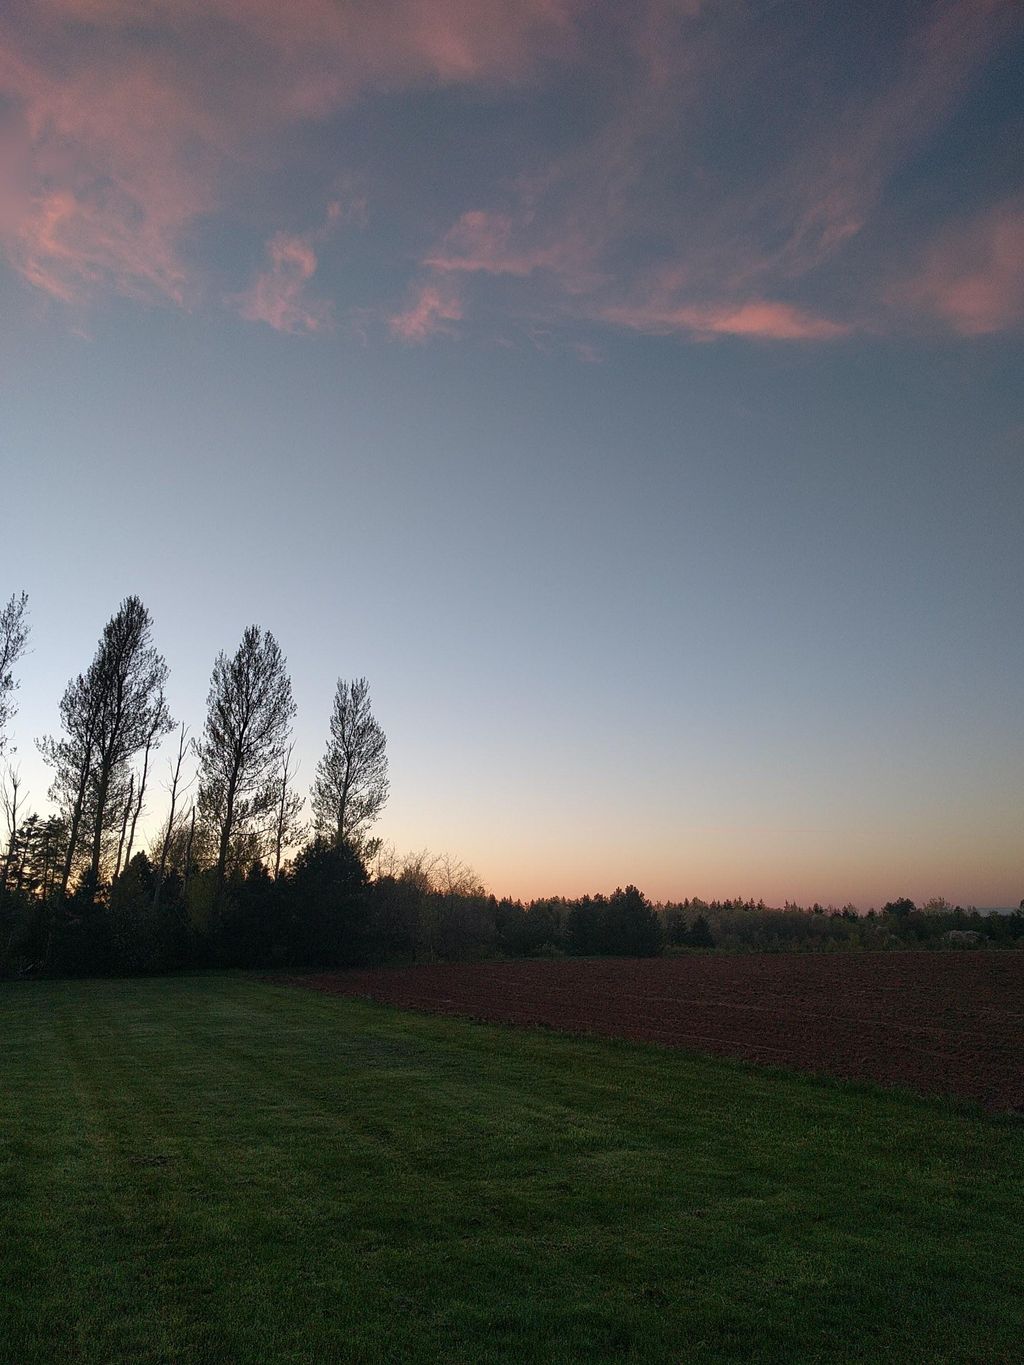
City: charlottetown